Question: I'm in a tough moment in my project and not sure how to advance any further:
I have identified an object in a photo using openCV and I want to add depth to it - doesn't matter real world measurements at the moment.
I want to add depth in order to send the constructed shape to a 3D printer afterwards.
Is there anyway to do so in Android using opencv? Once again, this is not 3D reconstruction - I have one photo and I just want to give depth to the object, something like this:

I thought to do so by putting the same 2D shape over itself several times and it'll give the "depth"..
Any suggestions? Libraries I should use?
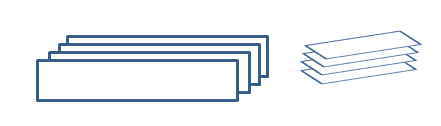
Answer: Two connected aspects here: how you represent your 2D image and therefore how you intend to extrude it to 3D and then, how you plan to write out your 3D model for the 3D printer. The latter I presume you will want as an STL file.
There doesn't seem to be a lot around in terms of writing STL files direct from Android/Java but <URL> looks promising. I've not used the library or done any 3d printing to be honest but I understand there may be some rules around how you structure your object on ensure it can be 'sliced' properly when printing. This might therefore influence how you structure your 2D object.
So back to the extruding - how do you hold your 2D object; is it a series of (x,y) points? If so, then one approach is to split your polygon in triangles (ie. create a mesh) and then convert these into 3D objects by elongating the z axis to get a series of prisms. You can then add all these objects to a set and write these out as an STL file using javascad.